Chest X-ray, PA view. Patient: 23 years old, sex F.
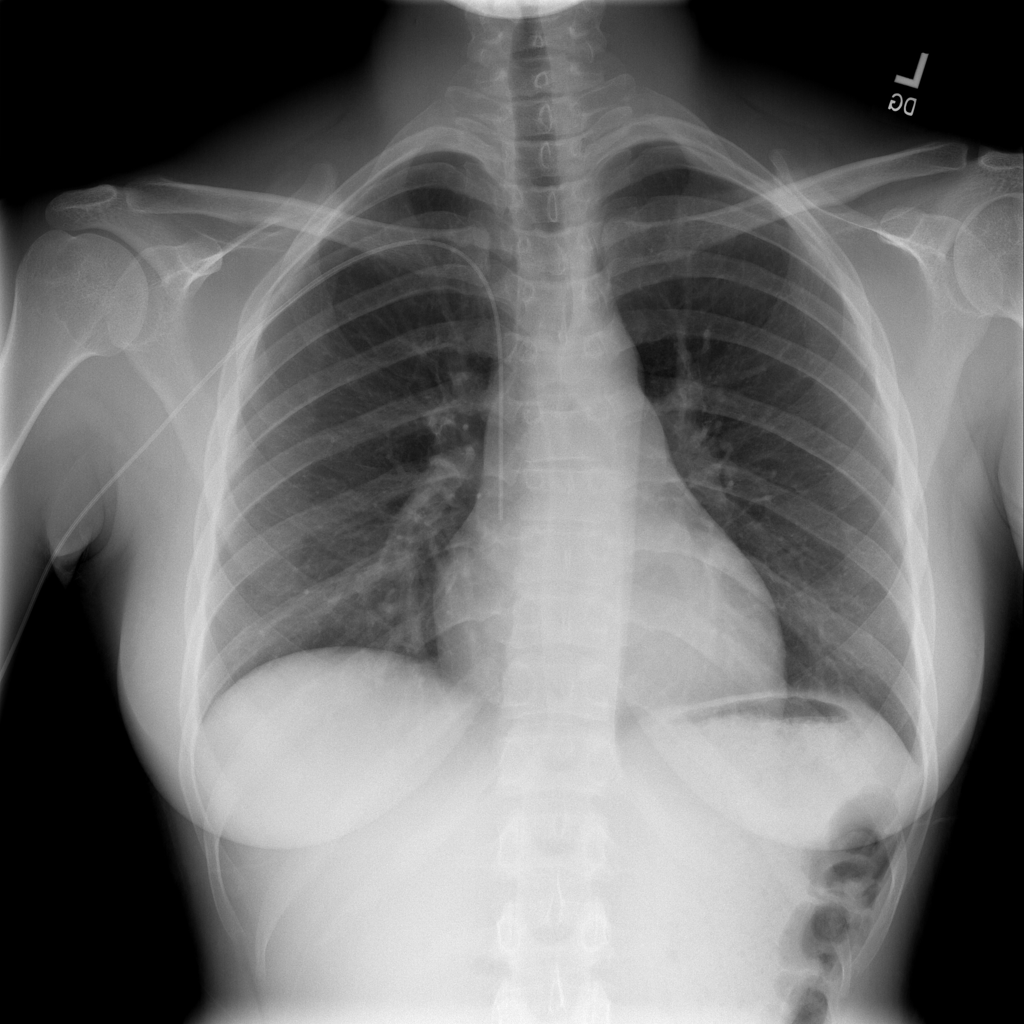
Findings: No Finding